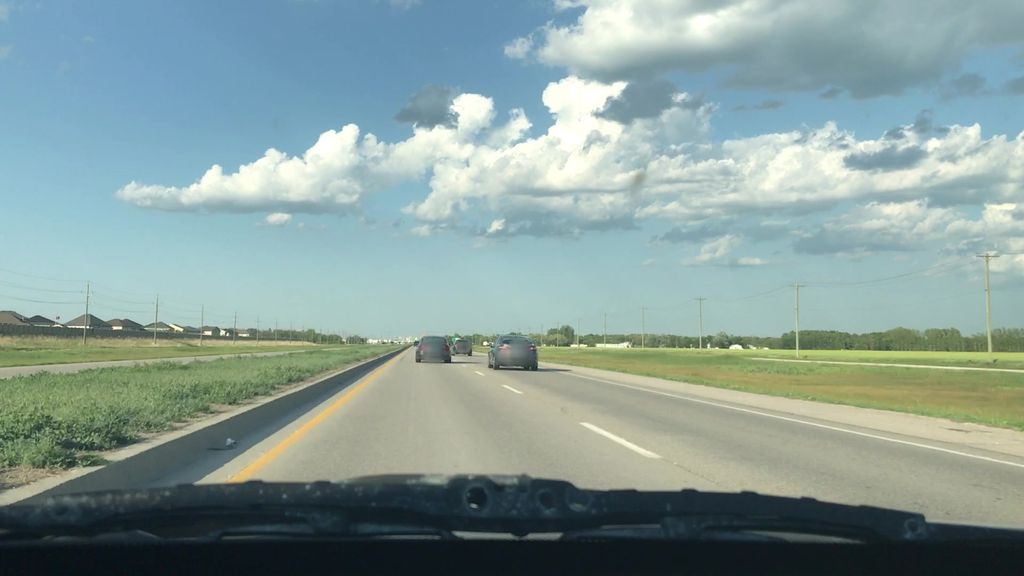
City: winnipeg